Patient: sex M, age 71
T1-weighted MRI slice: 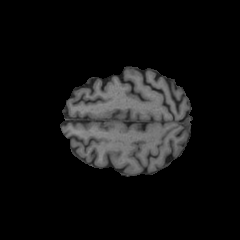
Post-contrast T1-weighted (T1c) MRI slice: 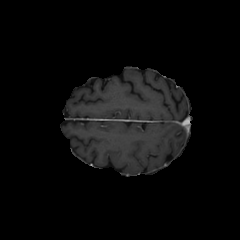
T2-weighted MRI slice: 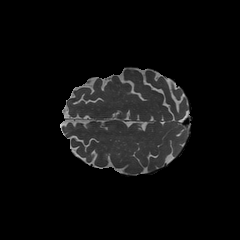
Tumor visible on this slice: no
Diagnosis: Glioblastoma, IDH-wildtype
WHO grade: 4